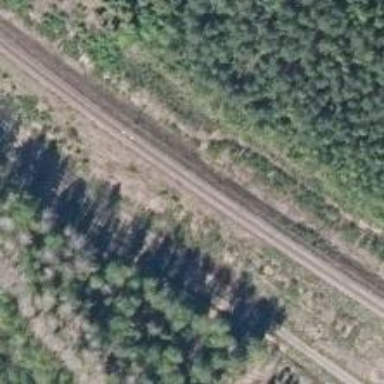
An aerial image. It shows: Railway with continuous electrified contact line.